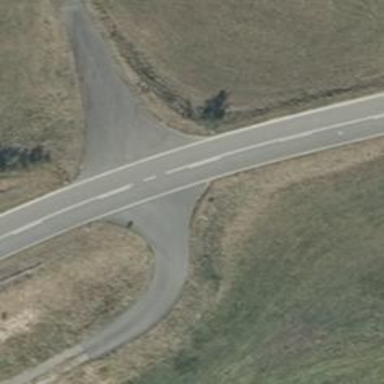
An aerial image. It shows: Unclassified road with asphalt surface.